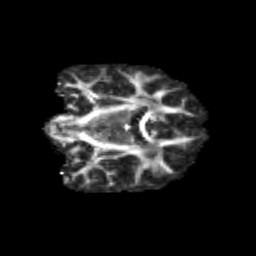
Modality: FA
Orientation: coronal
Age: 11
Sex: female
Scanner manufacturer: siemens
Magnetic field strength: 3 T
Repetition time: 3.8 s
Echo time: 0.07 s